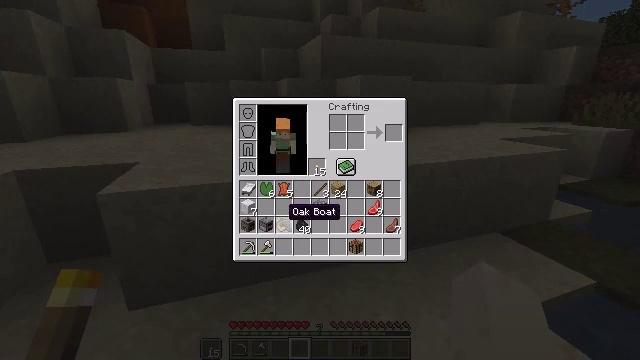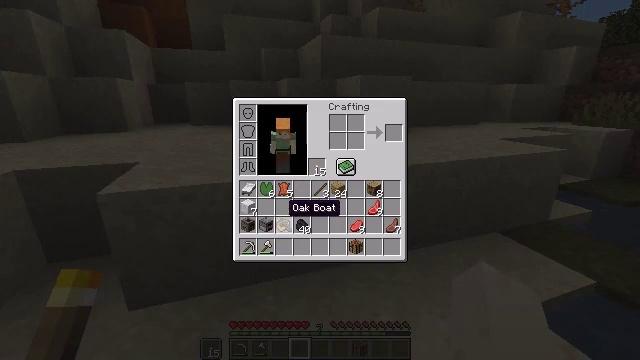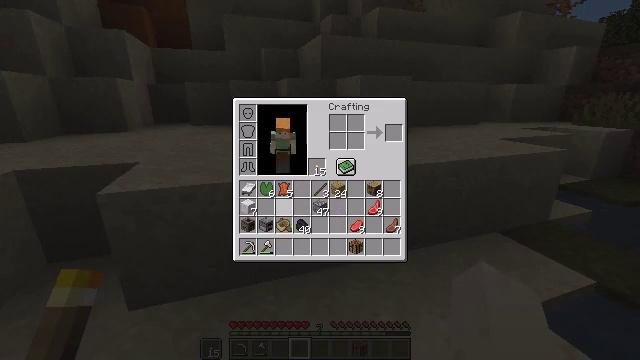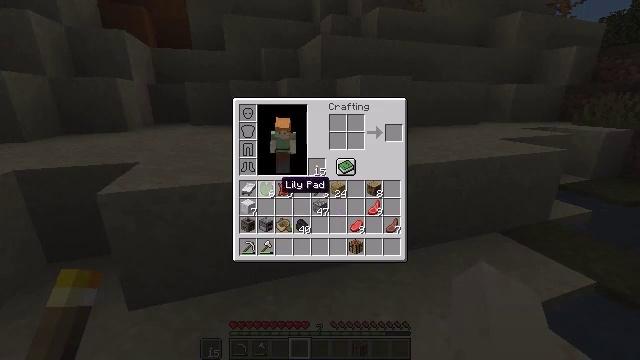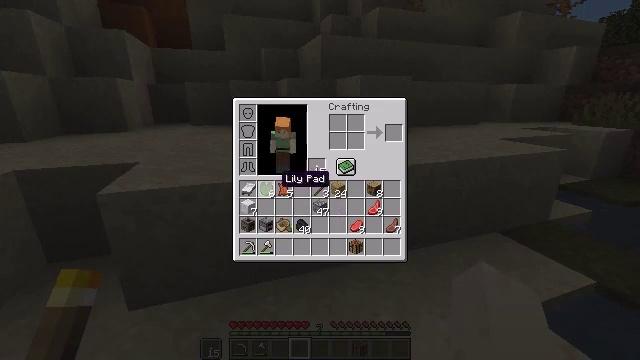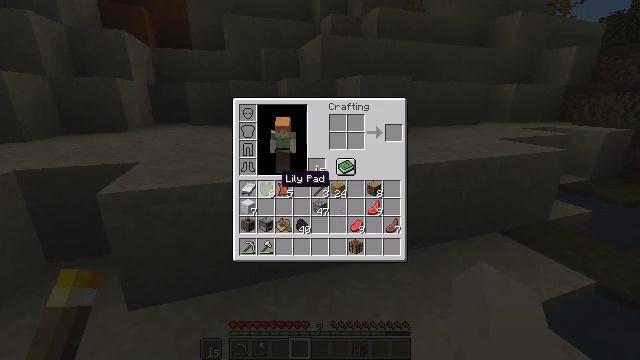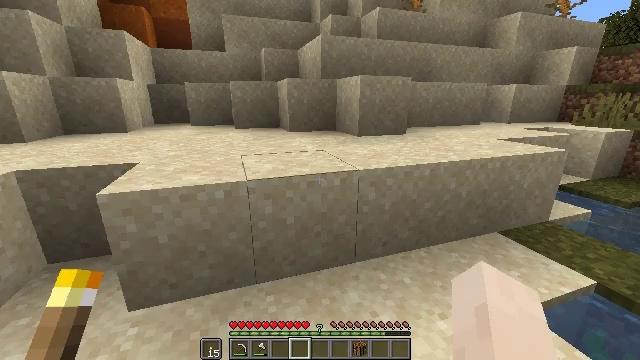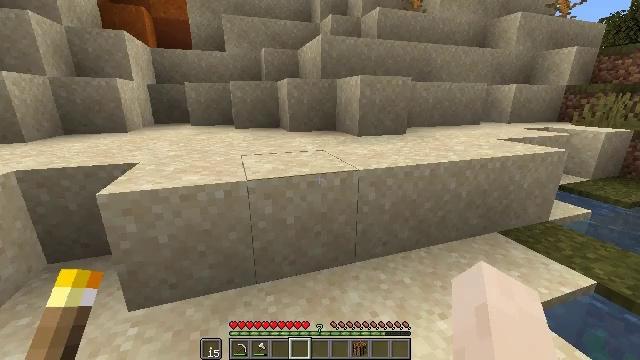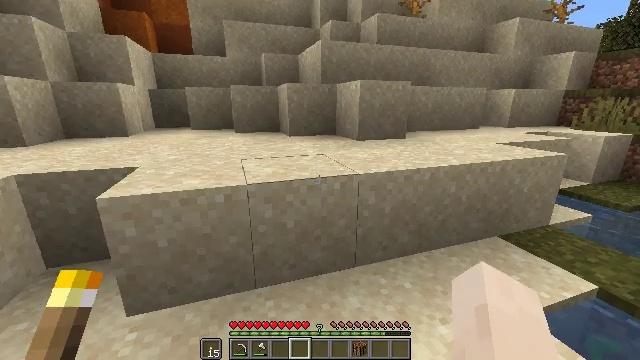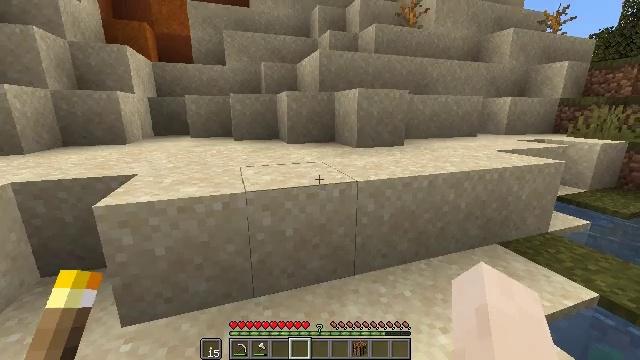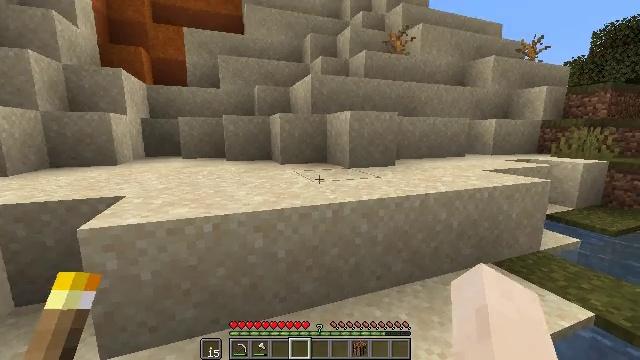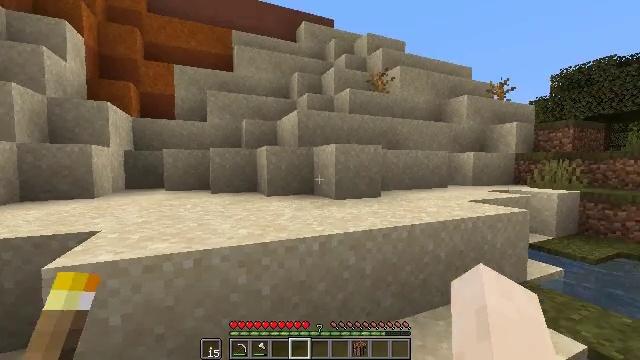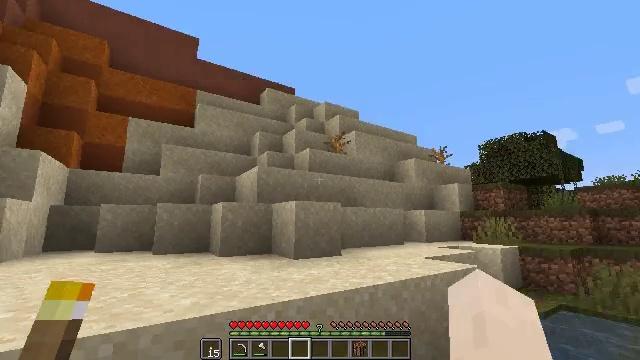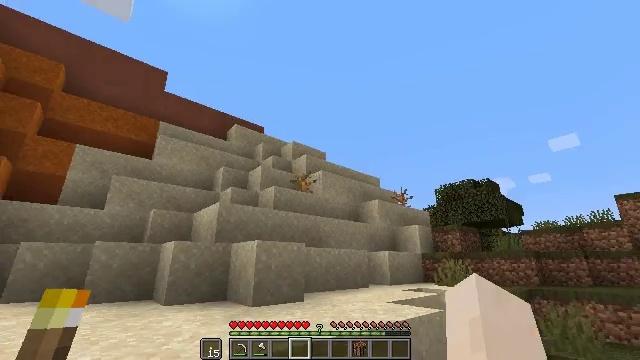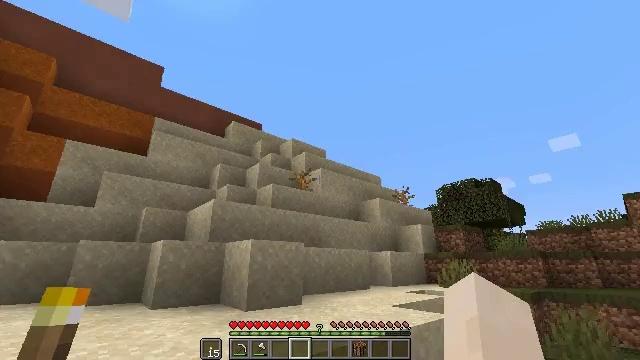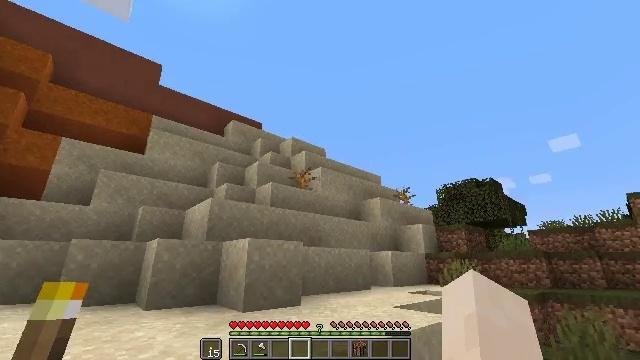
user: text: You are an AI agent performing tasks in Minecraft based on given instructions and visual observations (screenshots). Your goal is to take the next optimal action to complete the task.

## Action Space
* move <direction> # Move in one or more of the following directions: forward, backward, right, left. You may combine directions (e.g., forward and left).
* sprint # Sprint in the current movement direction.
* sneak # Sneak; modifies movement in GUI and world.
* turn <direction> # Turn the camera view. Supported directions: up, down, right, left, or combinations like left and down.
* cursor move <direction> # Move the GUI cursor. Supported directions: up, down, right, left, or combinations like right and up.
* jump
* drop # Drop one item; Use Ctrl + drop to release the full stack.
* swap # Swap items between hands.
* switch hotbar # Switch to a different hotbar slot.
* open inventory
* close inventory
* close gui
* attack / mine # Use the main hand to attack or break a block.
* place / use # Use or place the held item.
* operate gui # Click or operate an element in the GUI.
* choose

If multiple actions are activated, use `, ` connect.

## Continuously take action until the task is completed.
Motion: motion action
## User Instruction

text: Drop a white bed.
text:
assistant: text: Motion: no_op
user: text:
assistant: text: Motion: cursor move up
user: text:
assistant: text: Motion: cursor move up
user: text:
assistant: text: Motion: no_op
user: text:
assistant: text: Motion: no_op
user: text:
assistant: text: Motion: no_op
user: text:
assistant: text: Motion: close gui
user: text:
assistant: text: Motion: no_op
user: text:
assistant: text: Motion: turn up
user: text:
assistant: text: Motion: turn right and up
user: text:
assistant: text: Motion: turn right and up
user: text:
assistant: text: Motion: move forward, turn right and up
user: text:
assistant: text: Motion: move forward, turn right and up
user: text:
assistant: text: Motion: move forward
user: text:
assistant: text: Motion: move forward
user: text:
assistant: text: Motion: move forward
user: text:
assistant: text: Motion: move forward
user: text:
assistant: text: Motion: move forward
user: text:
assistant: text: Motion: move forward, sprint, turn down, jump
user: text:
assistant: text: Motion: move forward, sprint, turn down, jump
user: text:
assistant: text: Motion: move forward, sprint, turn right and down, jump
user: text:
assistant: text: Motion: move forward, sprint, turn down, jump
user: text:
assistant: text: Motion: move forward, sprint, turn left and down, jump
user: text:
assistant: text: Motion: move forward, sprint, turn left and down, jump
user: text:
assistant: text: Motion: move forward, sprint, turn left, jump
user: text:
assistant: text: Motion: move forward, sprint, turn left and up
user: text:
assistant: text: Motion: move forward, sprint, turn right
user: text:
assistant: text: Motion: move forward, turn right and down
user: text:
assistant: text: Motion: move forward, turn right
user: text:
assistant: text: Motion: move forward, turn right and up